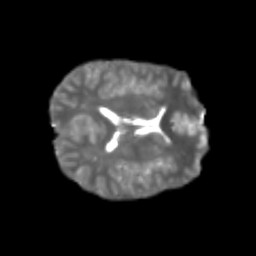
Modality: T2w
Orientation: axial
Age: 20
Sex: male
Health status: healthy
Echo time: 0.074 s